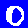
Digit: 0